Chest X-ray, PA view. Patient: 39 years old, sex F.
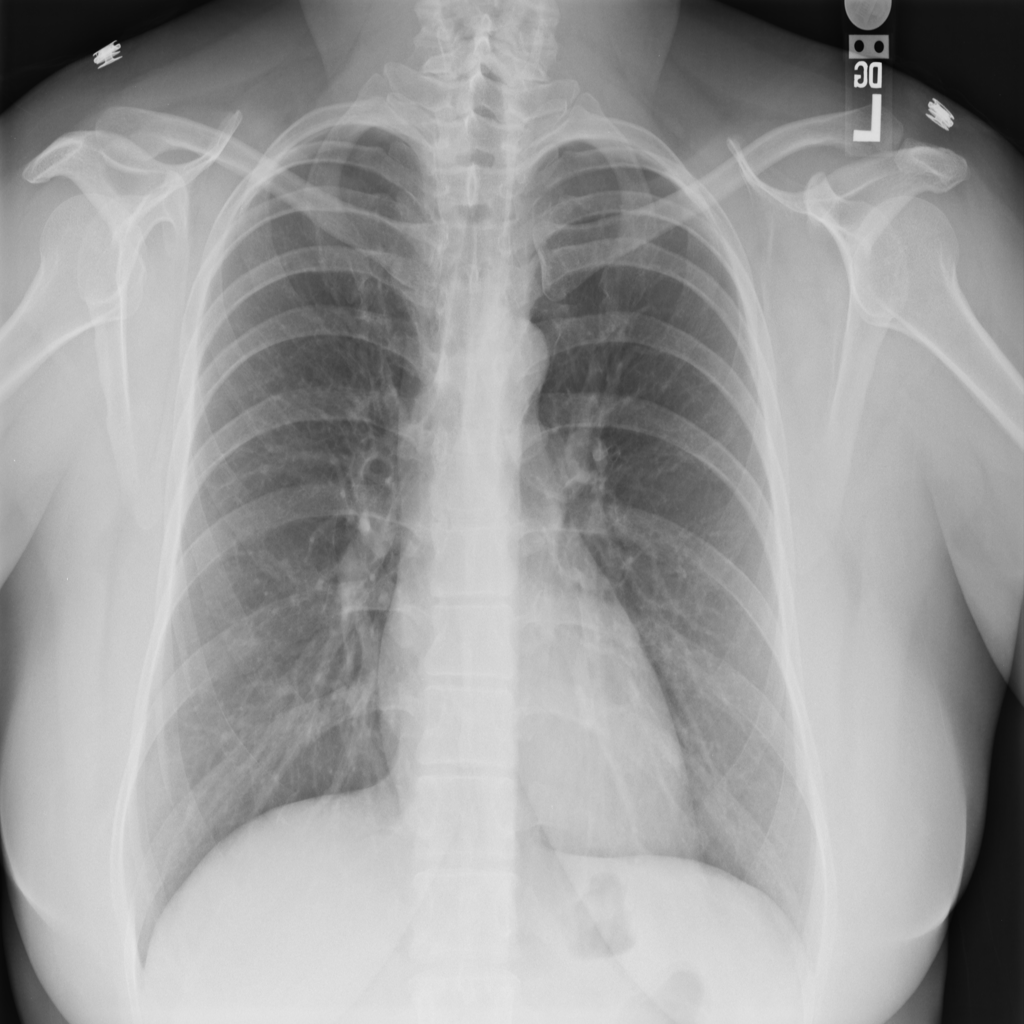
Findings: No Finding